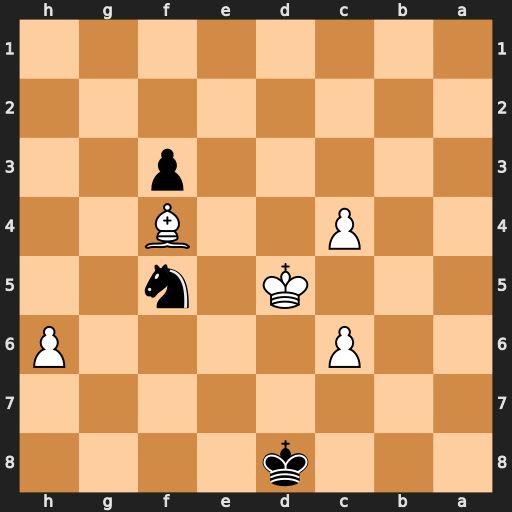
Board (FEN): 3k4/8/2P4P/3K1n2/2P2B2/5p2/8/8
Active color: b
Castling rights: -
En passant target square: -
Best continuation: Ne7+ Kd6 f2 c7+ Kc8 Kxe7 f1=Q